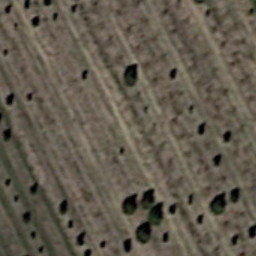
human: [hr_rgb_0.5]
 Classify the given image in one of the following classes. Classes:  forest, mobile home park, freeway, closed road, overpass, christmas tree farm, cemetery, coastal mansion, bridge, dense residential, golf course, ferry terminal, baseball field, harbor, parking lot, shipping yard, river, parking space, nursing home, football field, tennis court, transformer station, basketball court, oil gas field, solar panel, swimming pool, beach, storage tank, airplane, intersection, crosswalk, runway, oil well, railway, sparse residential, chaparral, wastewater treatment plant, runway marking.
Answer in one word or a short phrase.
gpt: christmas tree farm